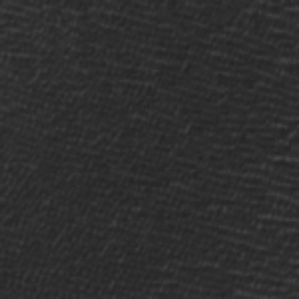
Label: frost